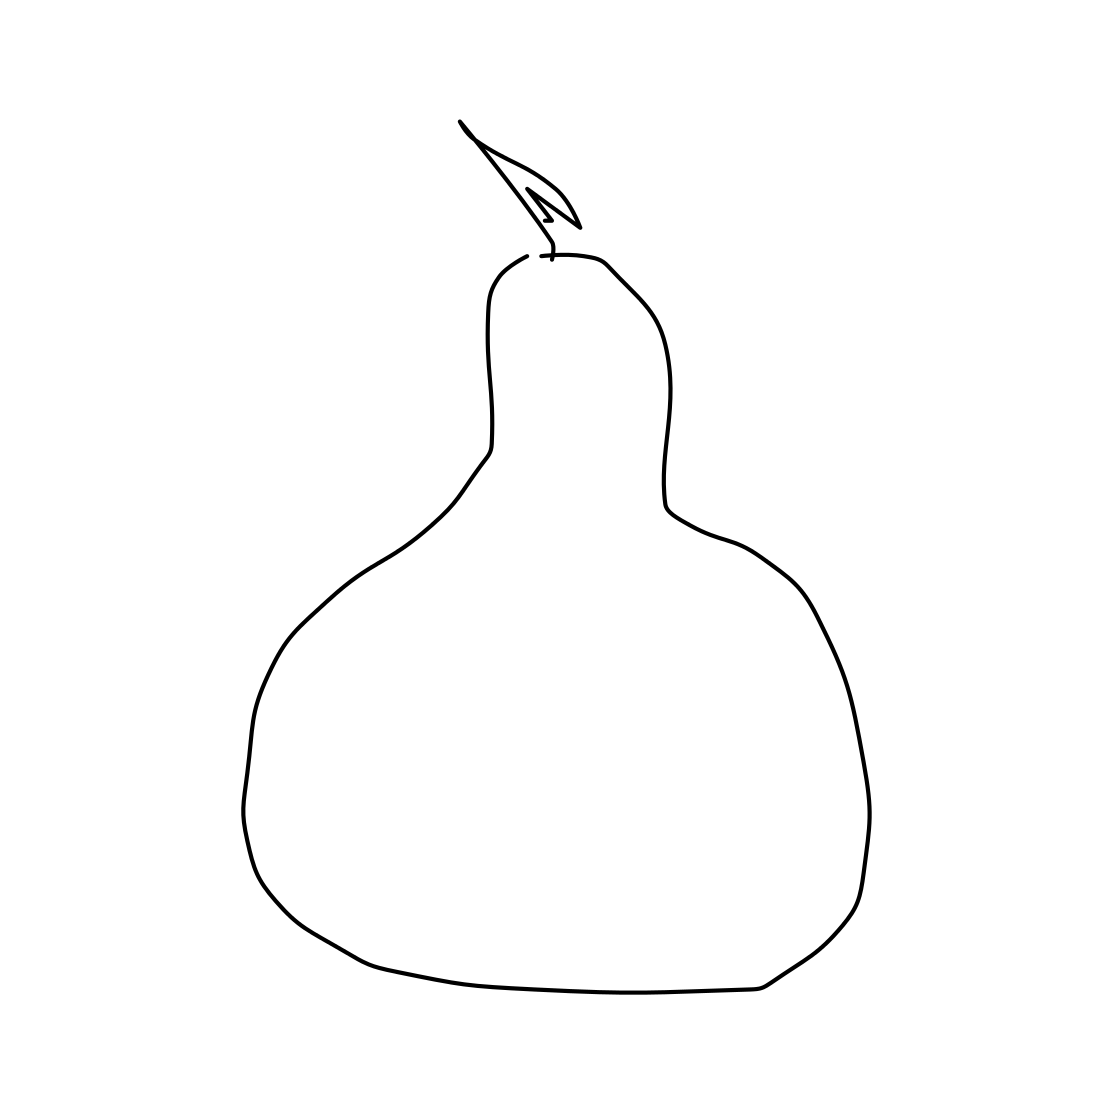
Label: pear